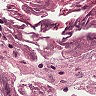
Metastatic tissue present: no